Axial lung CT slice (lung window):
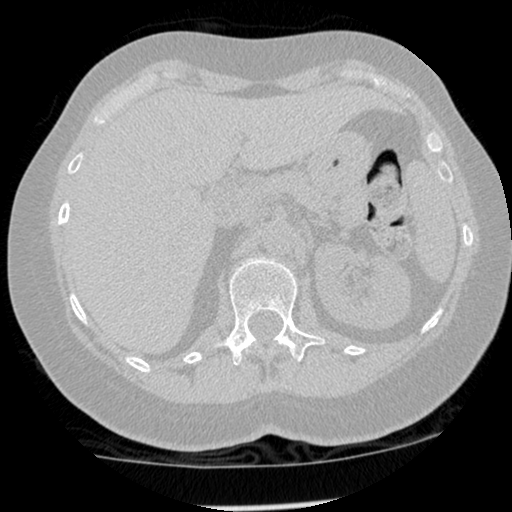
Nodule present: no